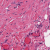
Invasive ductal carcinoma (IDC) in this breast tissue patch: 0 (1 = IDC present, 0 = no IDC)